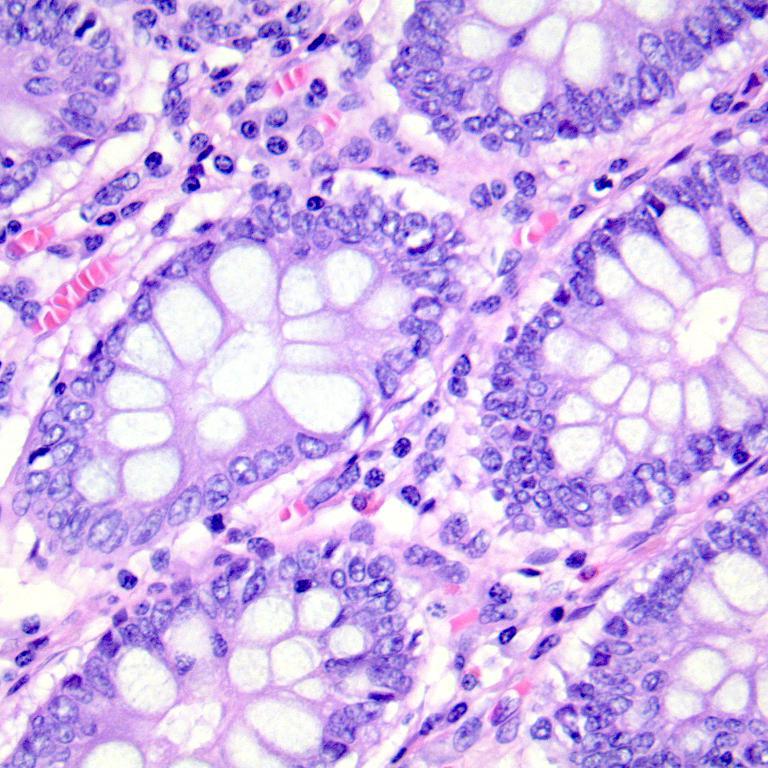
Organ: colon
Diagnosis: benign